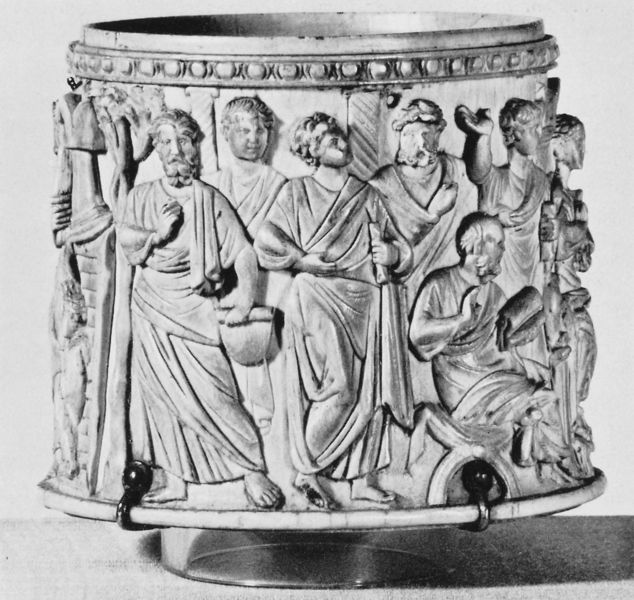
Titel: Elfenbein Pyxis
Institution: Berlin, Staatliche Museen, Skulpturensammlung
Schlagwörter: mann, schatten, menschen, sitzen, glas, grau, holz, licht, marmor, männer, tuch, muster, ornament, bart, falten, stein, gelehrte, hände, figur, gewand, brunnen, rund, vase, relief, füße, figuren, thron, ornamente, kerze, ring, becher, gefäß, philosoph, buch, schweben, barfuß, rom, intarsien, kerzenständer, antik, griechen, toga, griechisch, bambus, schriftrolle, halter, bottich, jünger, tunika, römisch, zylindrisch, mönner, fakte